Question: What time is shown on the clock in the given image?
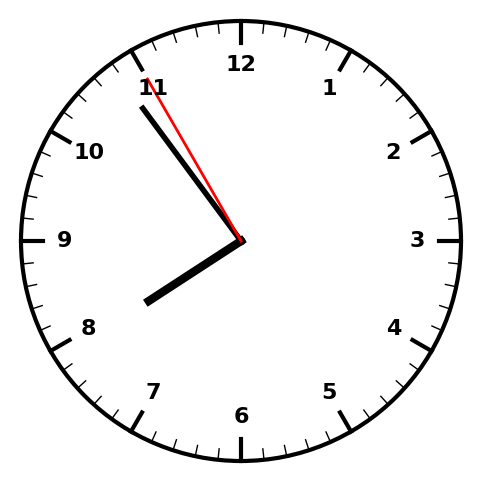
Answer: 07:53:55